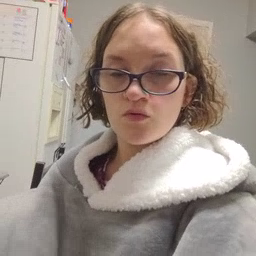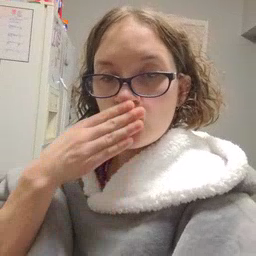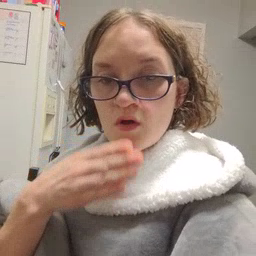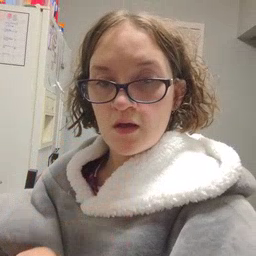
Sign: quiet